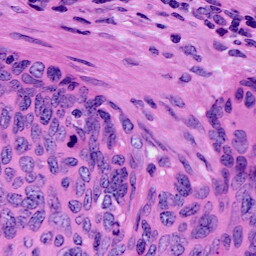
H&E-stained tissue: Cervix